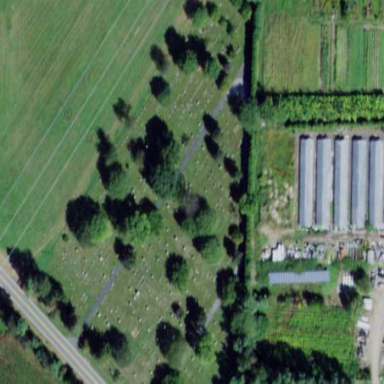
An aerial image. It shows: Cemetery.